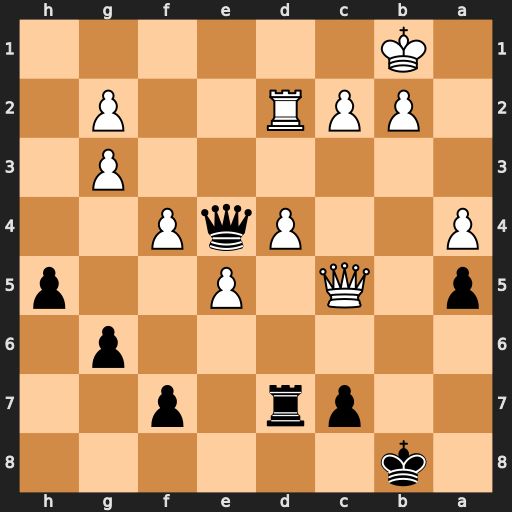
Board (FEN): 1k6/2pr1p2/6p1/p1Q1P2p/P2PqP2/6P1/1PPR2P1/1K6
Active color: b
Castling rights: -
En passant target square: -
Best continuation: Qe1+ Ka2 Qxd2 Qb5+ Kc8